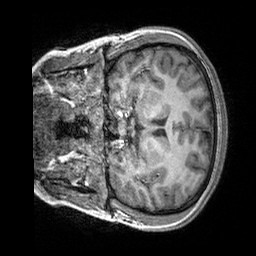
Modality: T1w
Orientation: coronal
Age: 20
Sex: female
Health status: healthy
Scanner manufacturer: siemens
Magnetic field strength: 3 T
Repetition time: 2.3 s
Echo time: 0.00303 s